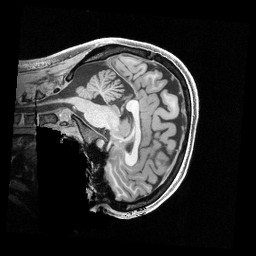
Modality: T1w
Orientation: sagittal
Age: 23
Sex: female
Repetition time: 2.4 s
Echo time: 0.00222 s